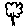
Label: tree